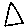
Label: triangle